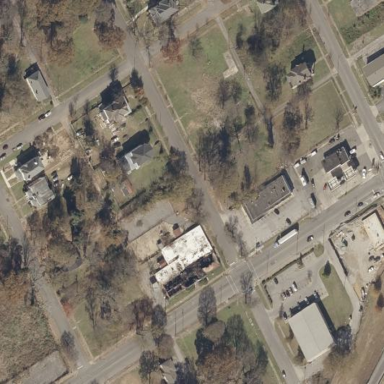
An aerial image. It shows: Sidewalk.